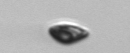
Label: Cryptophyta